Chest X-ray. View position: PA
Patient age: 51
Patient sex: M
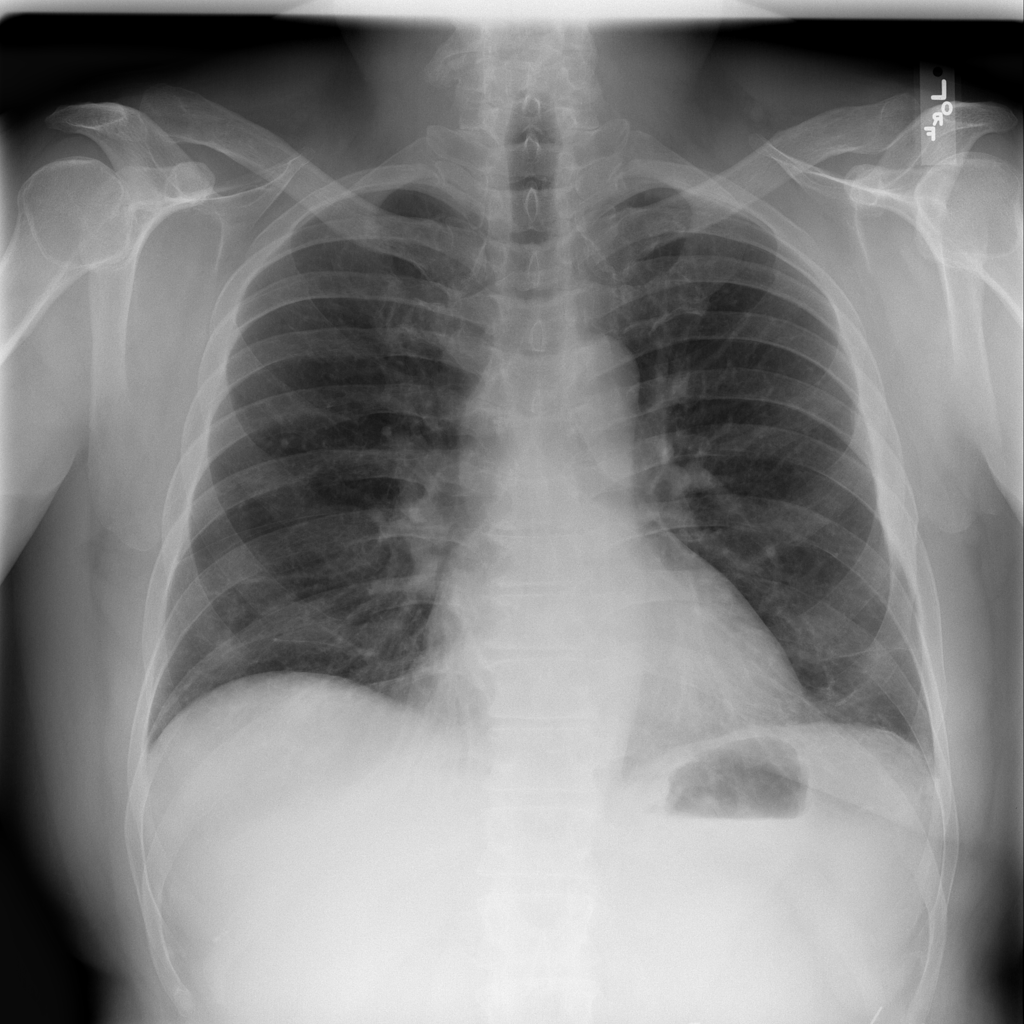
Finding: Pneumothorax